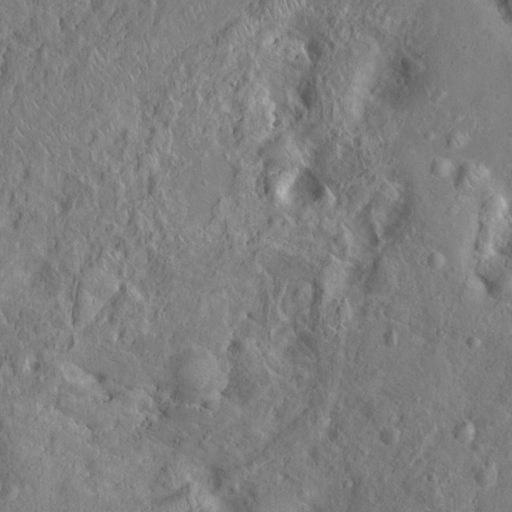
Classes present: Background, Cone